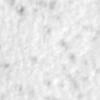
Label: no_change